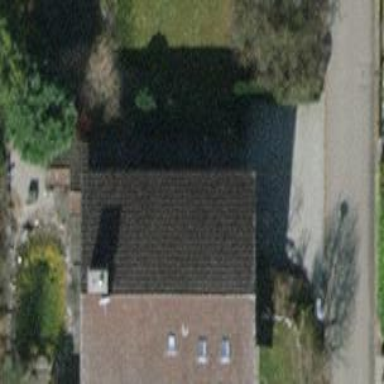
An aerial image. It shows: Detached building with tile roof.